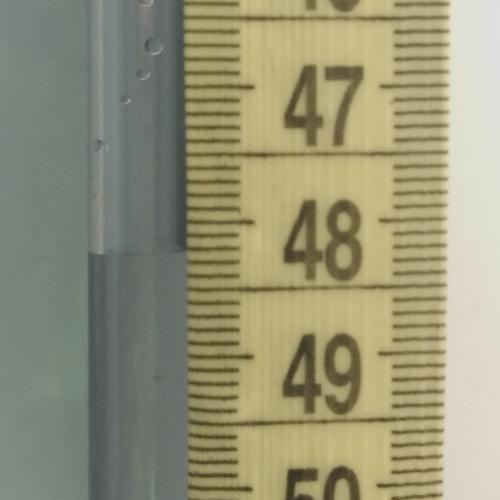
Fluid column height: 48.2 cm